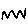
Label: zigzag